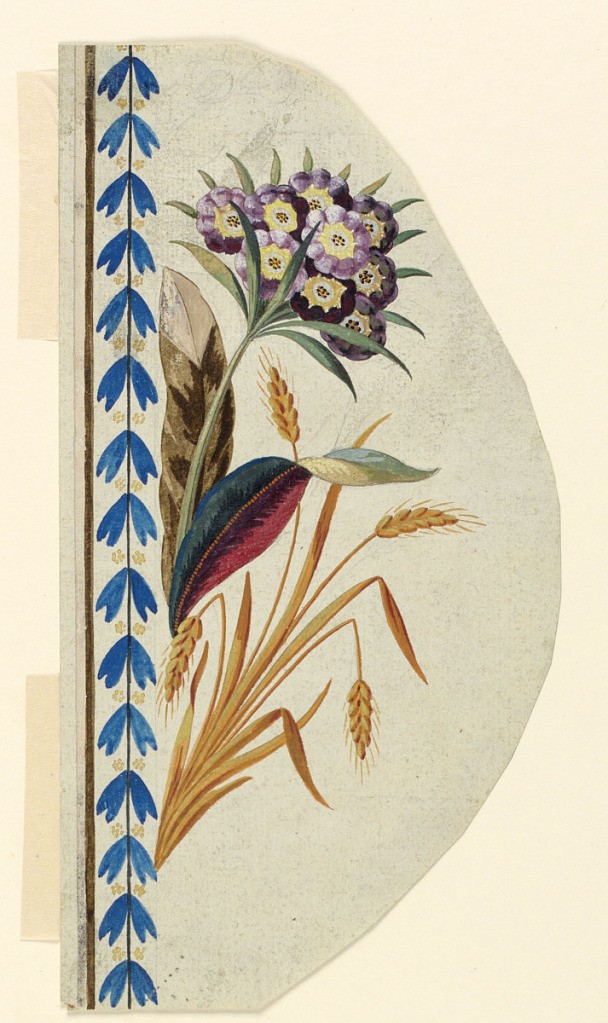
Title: Design for a Waistcoat
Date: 1785-1795
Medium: Pencil and various gouaches on paper
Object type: Drawing
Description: Design for the embroidered border of a man's waistcoat. Ears of grain and a flower bough are to alternate in a vertical row, beside a hanging straight garland and a brown stripe and a weaving stripe at left.